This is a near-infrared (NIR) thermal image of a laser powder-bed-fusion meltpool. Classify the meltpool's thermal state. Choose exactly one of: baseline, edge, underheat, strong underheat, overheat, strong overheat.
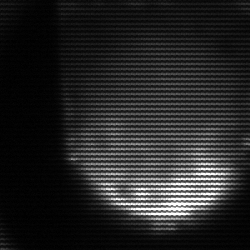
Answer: edge